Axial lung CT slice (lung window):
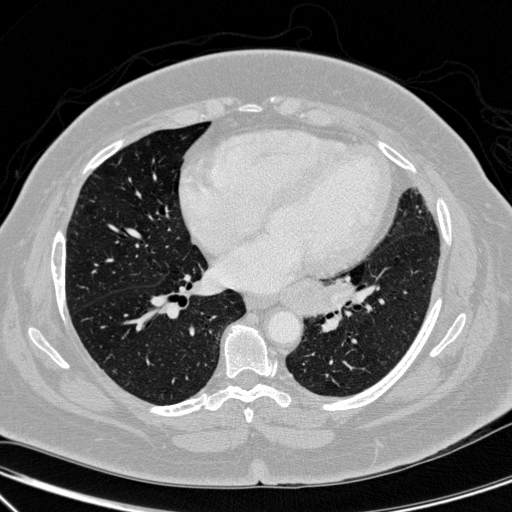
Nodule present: no